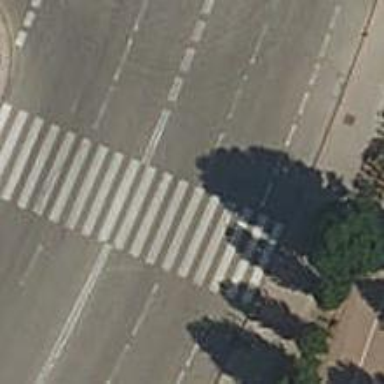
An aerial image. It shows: Zebra crossing on the road.